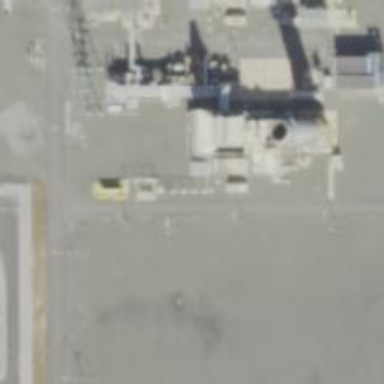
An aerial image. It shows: Gas turbine power generator.